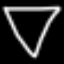
Label: diamond